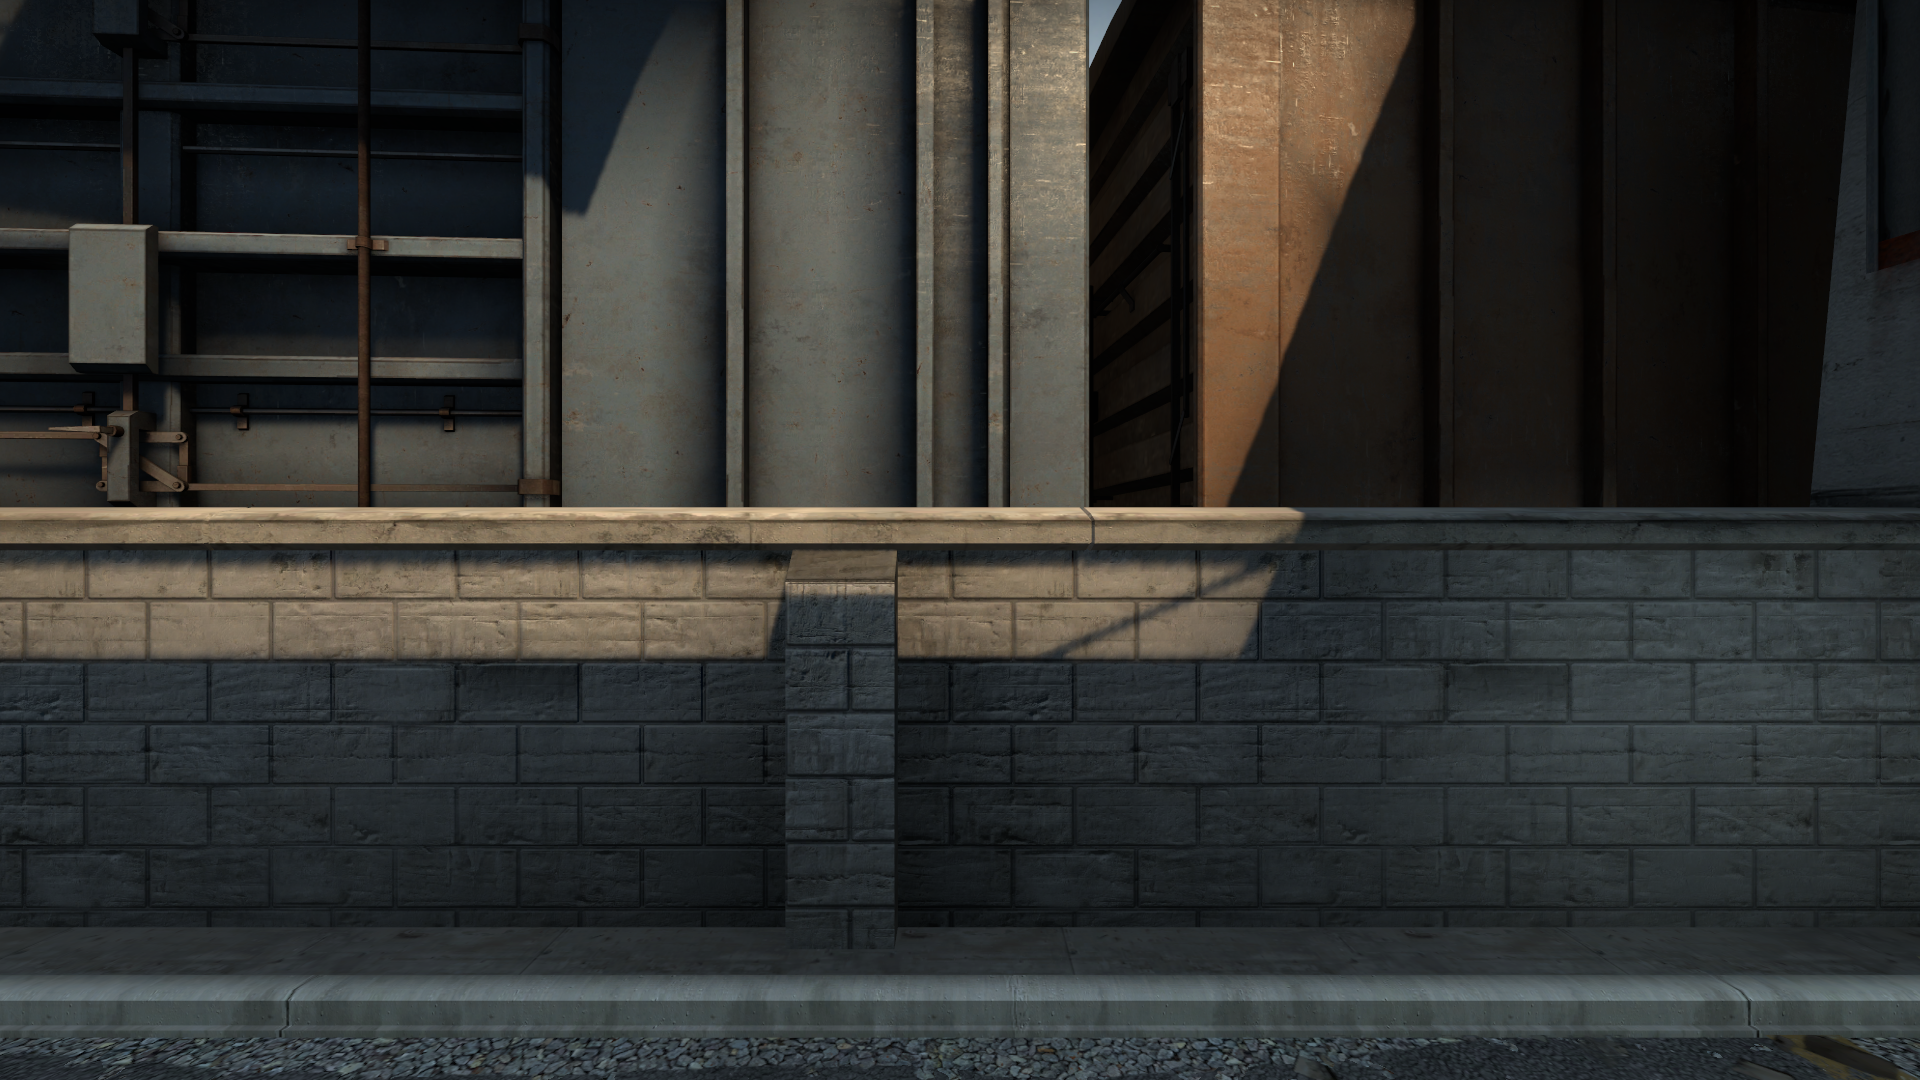
Map: de_train